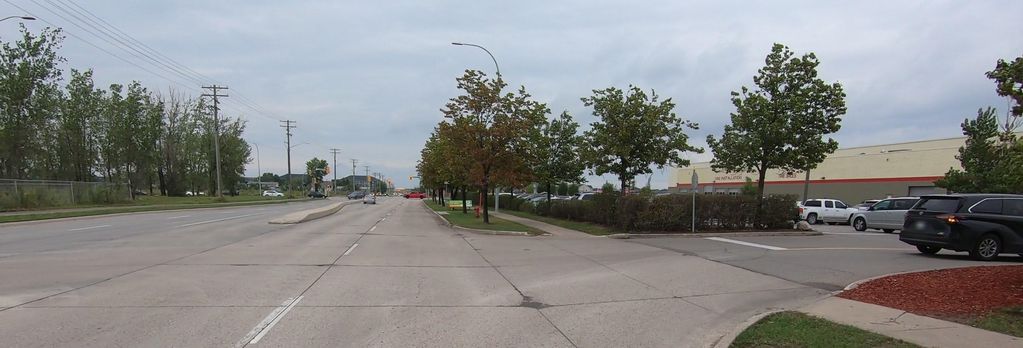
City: winnipeg